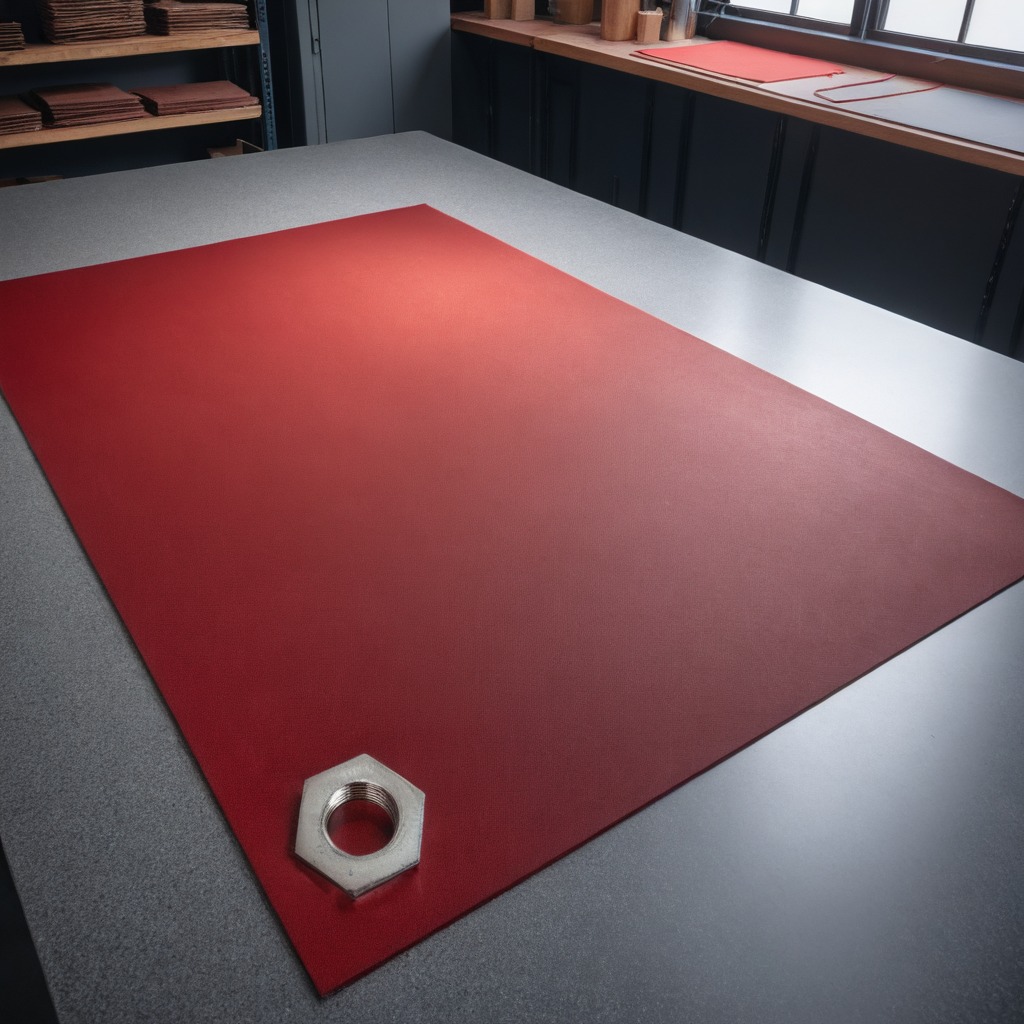
A metal nut is lying on a clean granite tabletop covered with a red rubber mat inside a workshop under bright overhead lighting crisp shadows high clarity worn but beneath the mat.